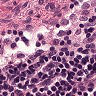
Metastatic tissue present: no